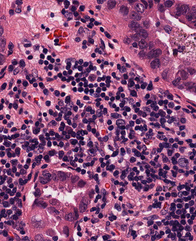
Tumor epithelial tissue: yes
Tumor-associated stroma tissue: yes
Normal tissue: no